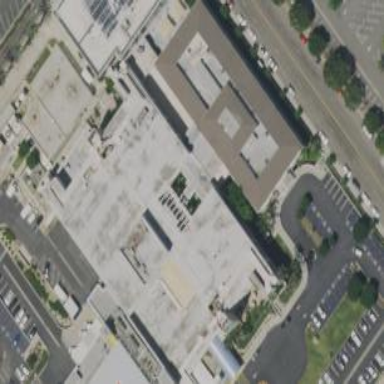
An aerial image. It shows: Hospital building.